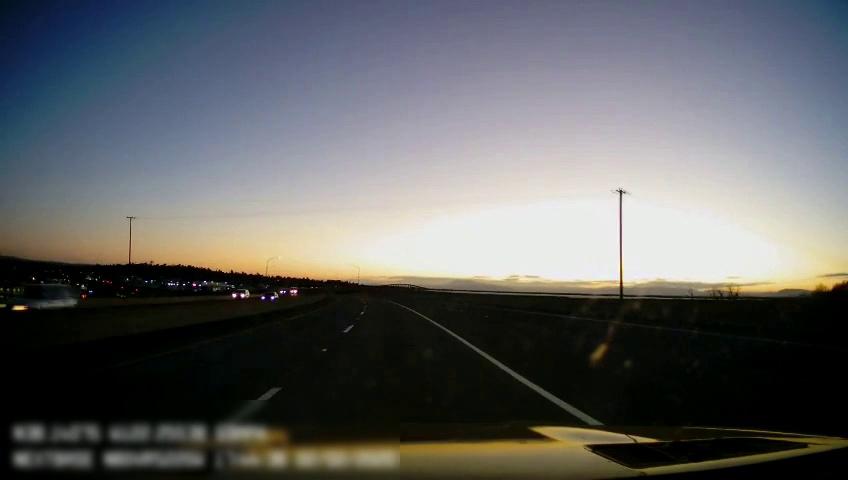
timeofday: Dusk/Dawn/Twilight
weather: Sunny
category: Drivable Space
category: Vehicles | SUV
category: Vehicles | Car
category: Vehicles | SUV
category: Lanes | Current Lane
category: Lanes | Current Lane
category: Lanes | Current Lane
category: Lanes | Alternate Lane
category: Lanes | Alternate Lane